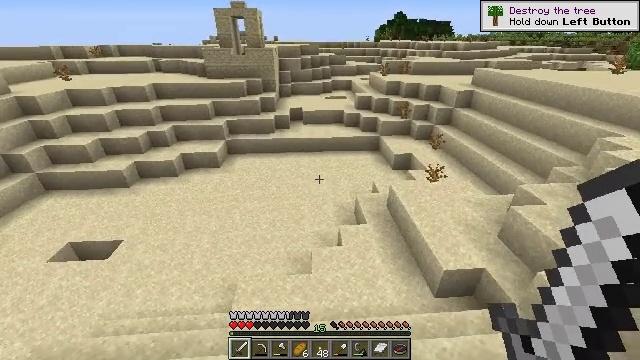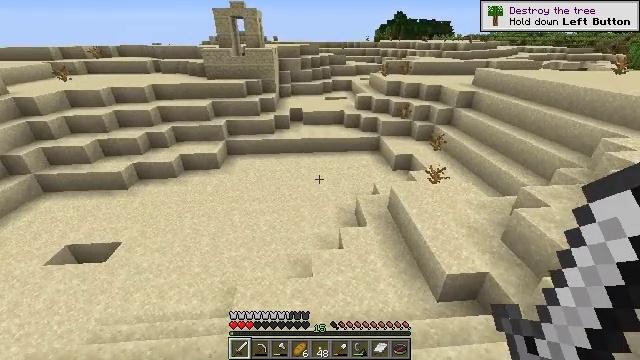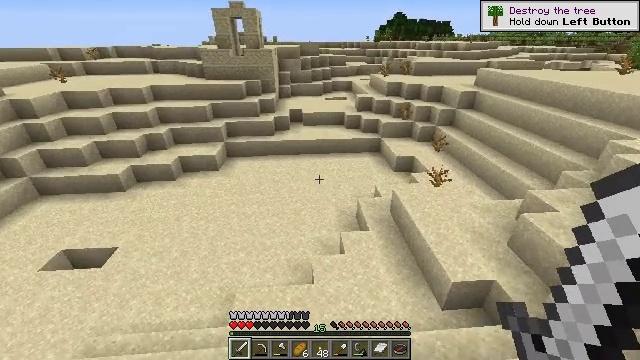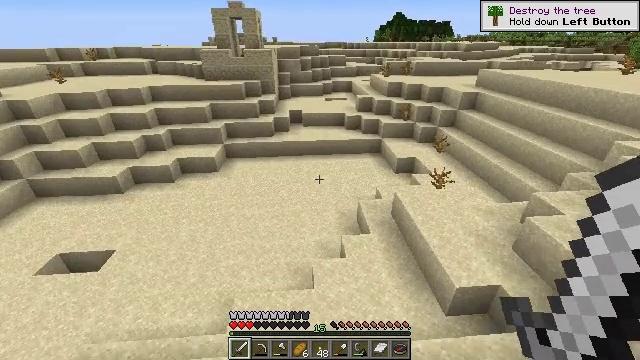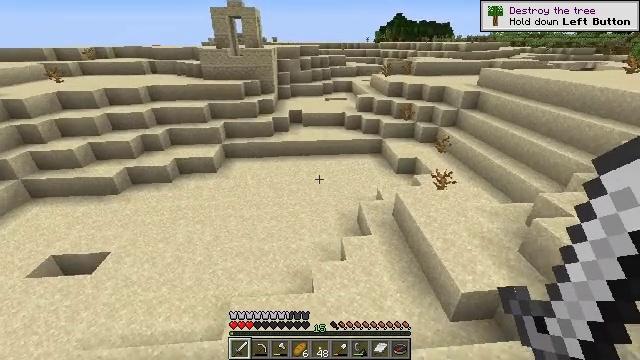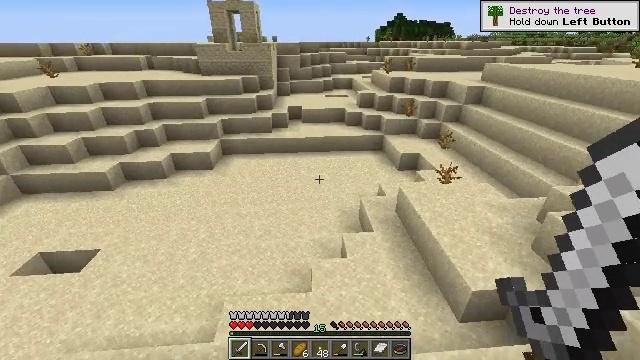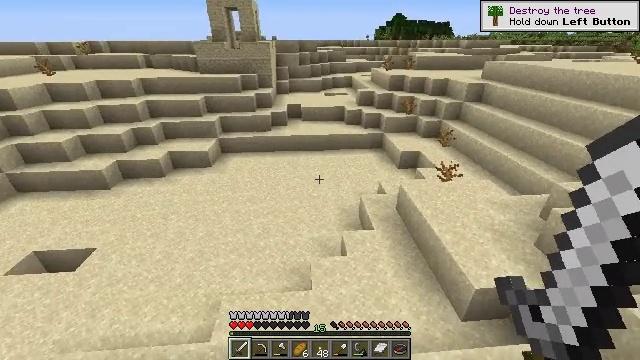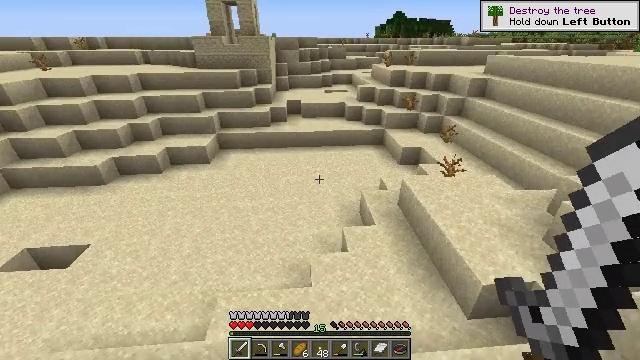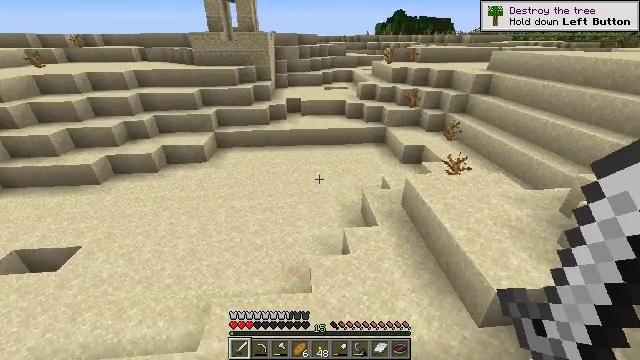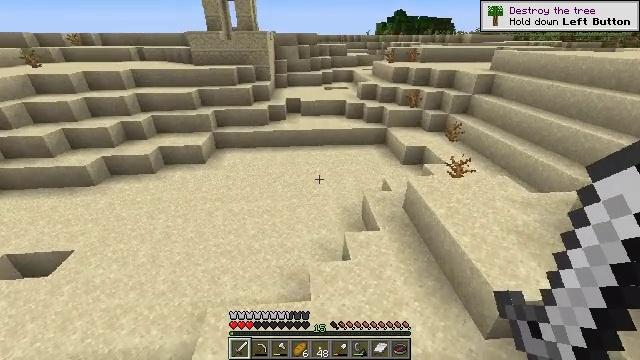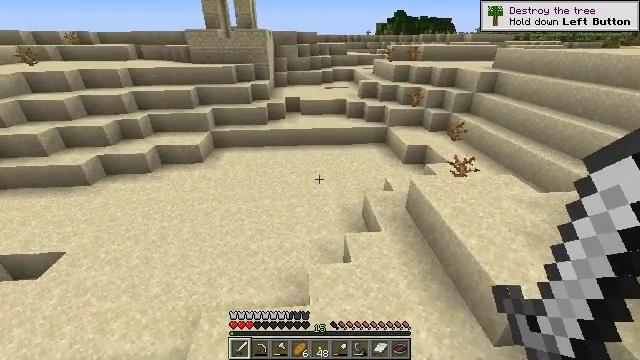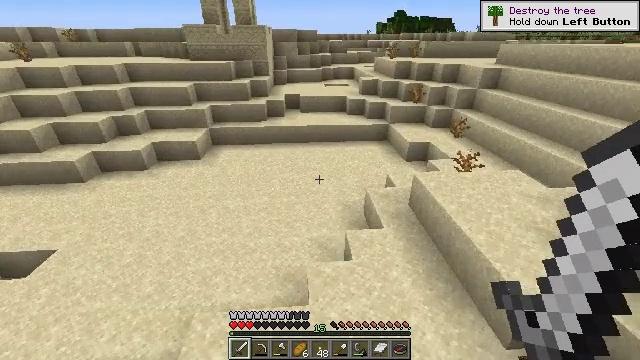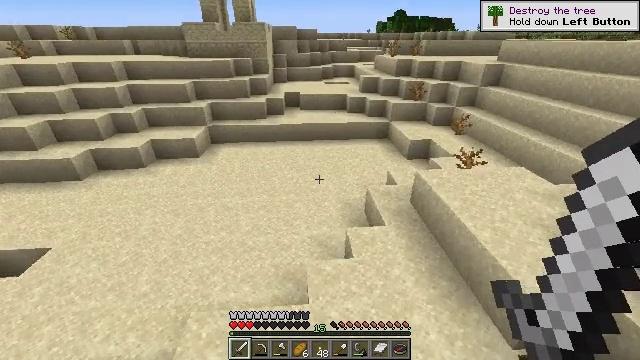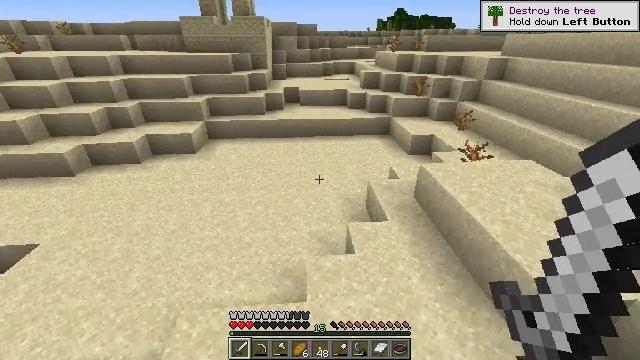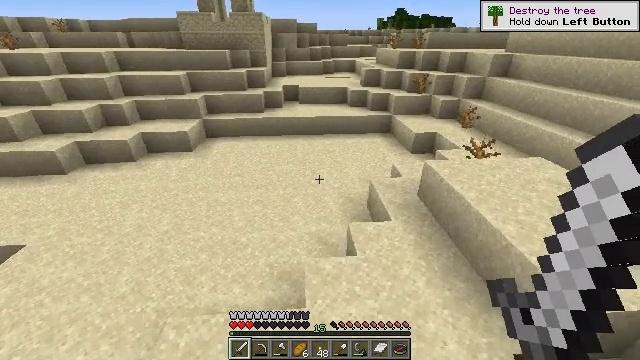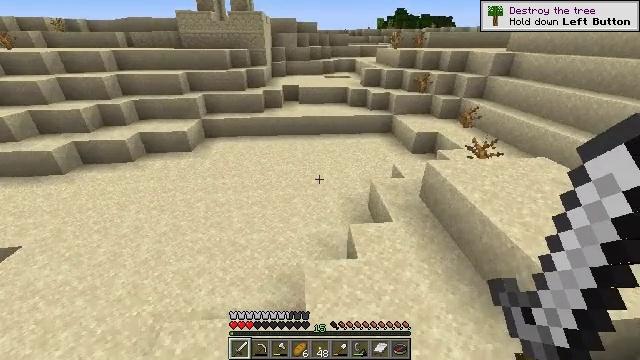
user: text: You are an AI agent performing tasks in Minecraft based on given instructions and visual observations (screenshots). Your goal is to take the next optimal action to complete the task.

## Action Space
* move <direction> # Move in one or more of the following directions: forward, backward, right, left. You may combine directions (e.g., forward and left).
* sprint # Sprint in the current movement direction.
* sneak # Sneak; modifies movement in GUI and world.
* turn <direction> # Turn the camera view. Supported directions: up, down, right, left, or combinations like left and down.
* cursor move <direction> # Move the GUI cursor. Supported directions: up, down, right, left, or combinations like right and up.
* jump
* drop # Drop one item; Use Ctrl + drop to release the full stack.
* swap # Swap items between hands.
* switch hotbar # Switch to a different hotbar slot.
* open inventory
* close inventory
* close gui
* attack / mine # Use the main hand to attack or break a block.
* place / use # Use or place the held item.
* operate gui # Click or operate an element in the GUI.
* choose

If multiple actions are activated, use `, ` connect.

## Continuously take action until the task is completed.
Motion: motion action
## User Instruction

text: Break the dead bush for sticks.
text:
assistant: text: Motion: move forward
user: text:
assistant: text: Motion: move forward
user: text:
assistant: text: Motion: move forward
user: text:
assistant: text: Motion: move forward
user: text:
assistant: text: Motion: move forward
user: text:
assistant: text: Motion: move forward
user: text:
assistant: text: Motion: move forward
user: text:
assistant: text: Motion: move forward
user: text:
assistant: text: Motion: move forward
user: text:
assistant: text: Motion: move forward
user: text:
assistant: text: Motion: move forward
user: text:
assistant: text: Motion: move forward
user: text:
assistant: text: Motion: move forward
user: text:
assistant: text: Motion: move forward
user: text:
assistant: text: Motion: move forward
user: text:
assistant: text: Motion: move forward
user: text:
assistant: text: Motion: move forward
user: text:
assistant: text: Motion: move forward
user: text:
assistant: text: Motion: move forward, turn left
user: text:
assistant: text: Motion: move forward, turn left and up
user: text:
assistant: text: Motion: move forward, turn left and up
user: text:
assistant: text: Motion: move forward, turn left and up
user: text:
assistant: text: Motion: move forward, turn left and up
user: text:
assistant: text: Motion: move forward, turn left and up
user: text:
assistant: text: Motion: move forward, turn up
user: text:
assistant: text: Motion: move forward
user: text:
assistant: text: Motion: move forward
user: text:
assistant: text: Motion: move forward
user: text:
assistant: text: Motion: move forward
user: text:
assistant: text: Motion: move forward